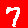
Digit: 7